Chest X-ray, PA view. Patient: 44 years old, sex F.
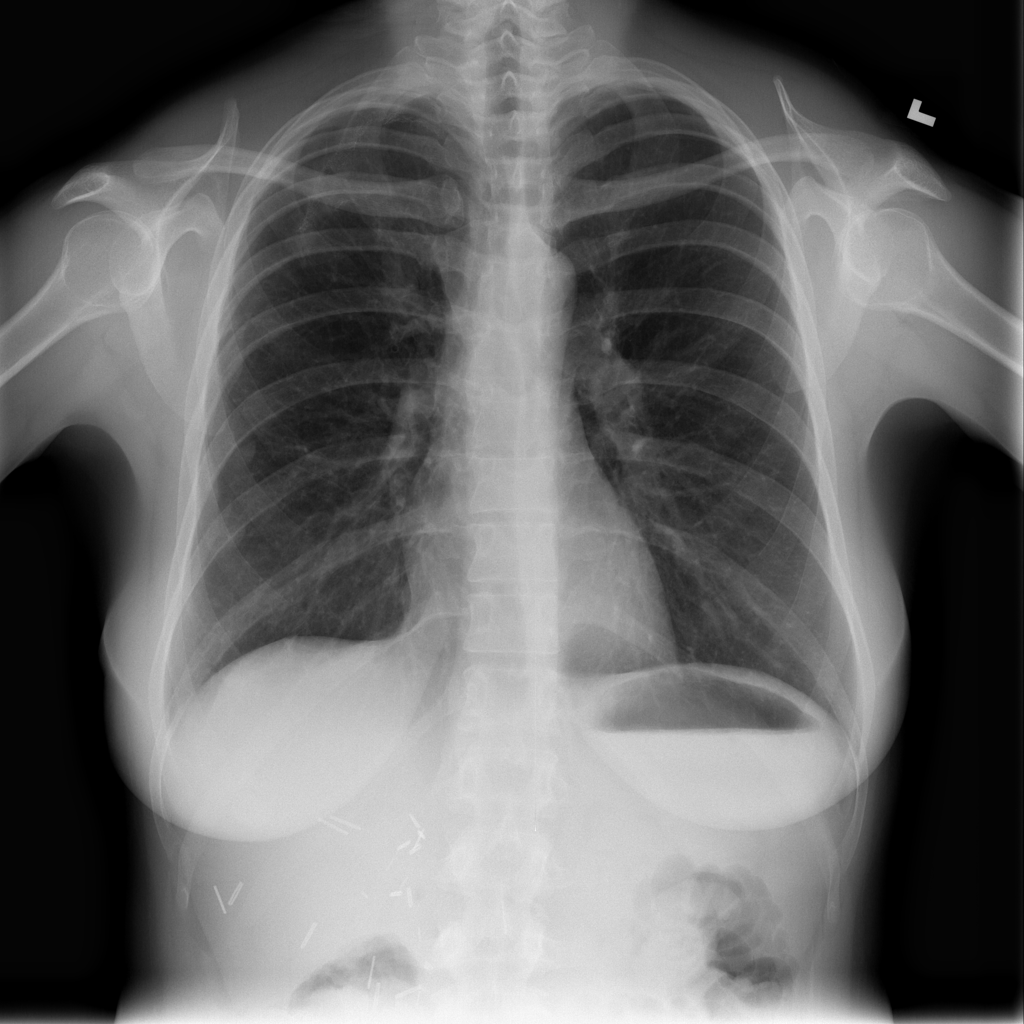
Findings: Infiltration